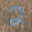
Label: 2